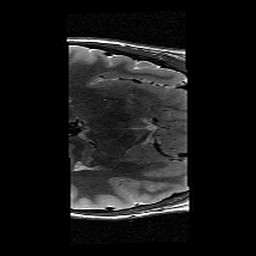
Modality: T2w
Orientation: axial
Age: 11
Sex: female
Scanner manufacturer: siemens
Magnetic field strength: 3 T
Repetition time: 9.23 s
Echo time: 0.067 s